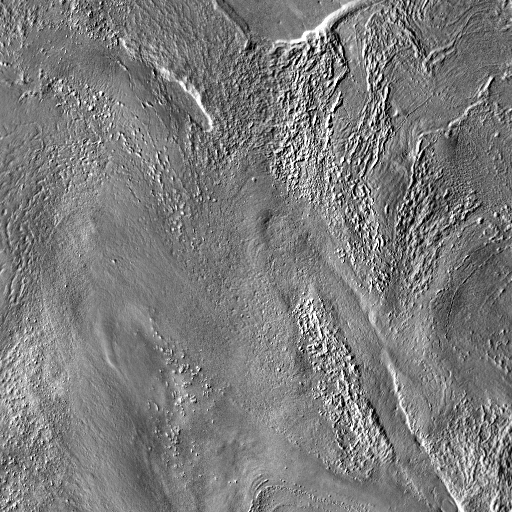
Crater classes present: Background